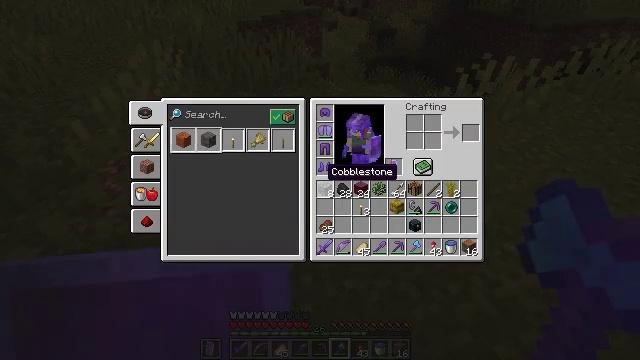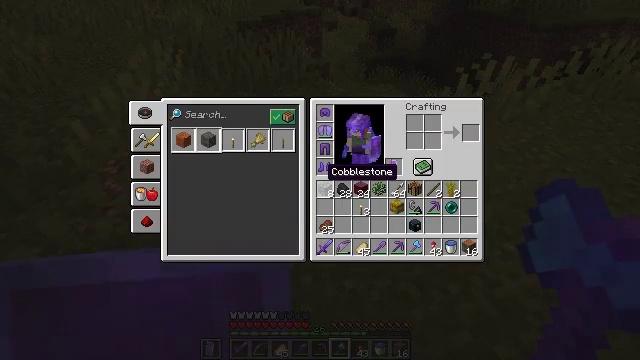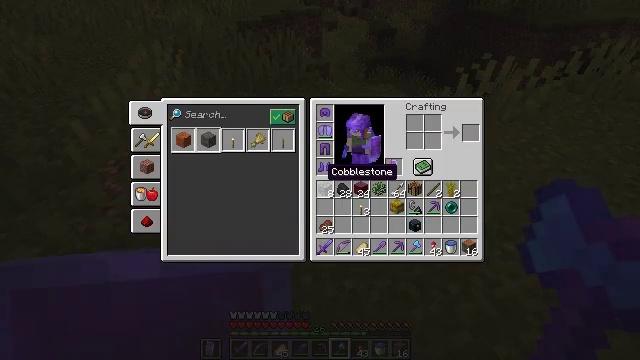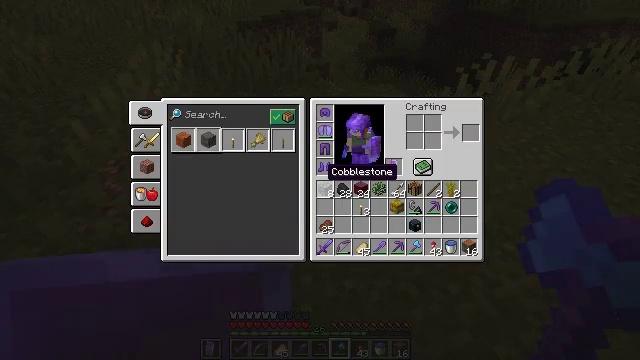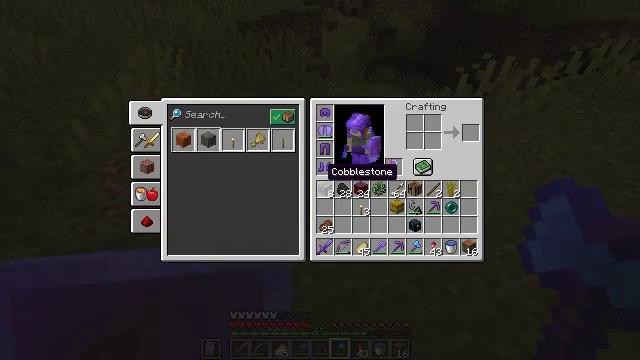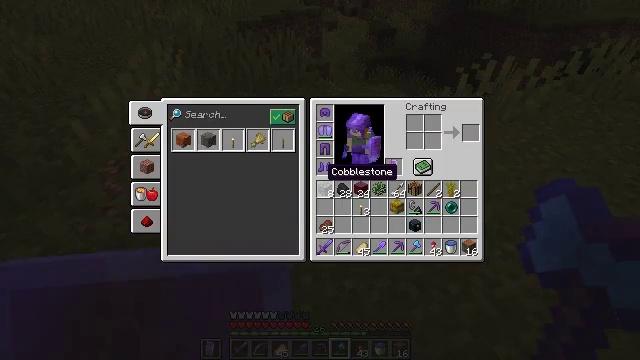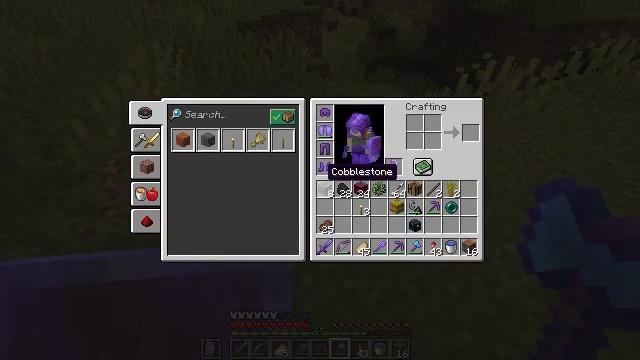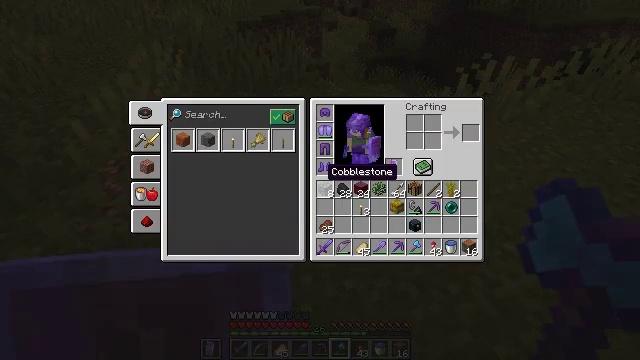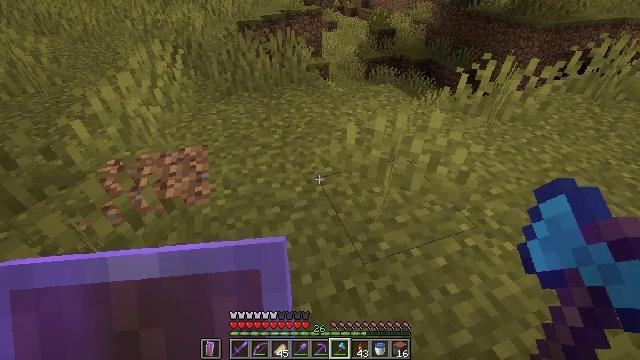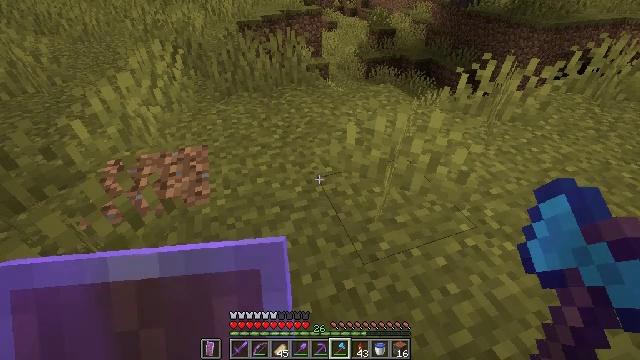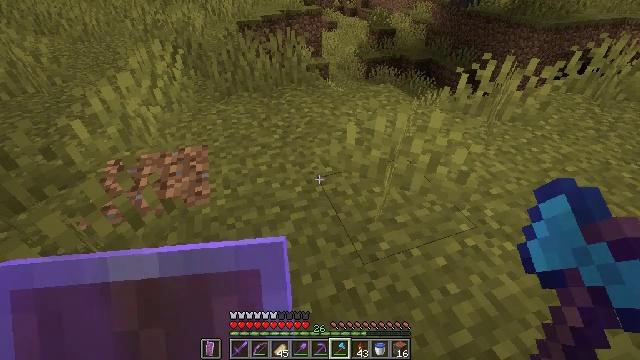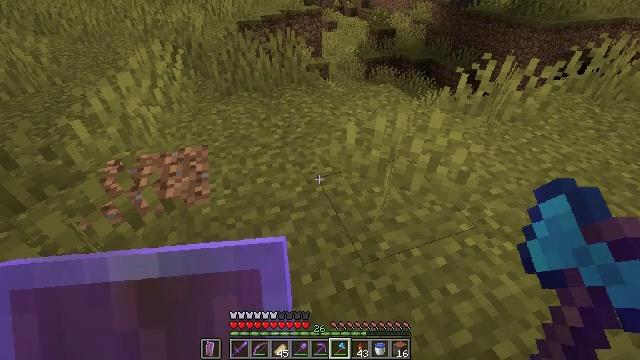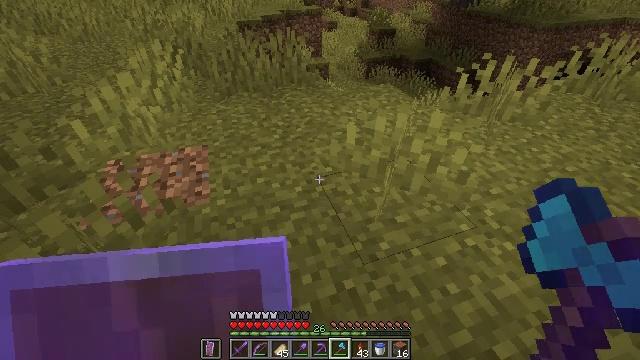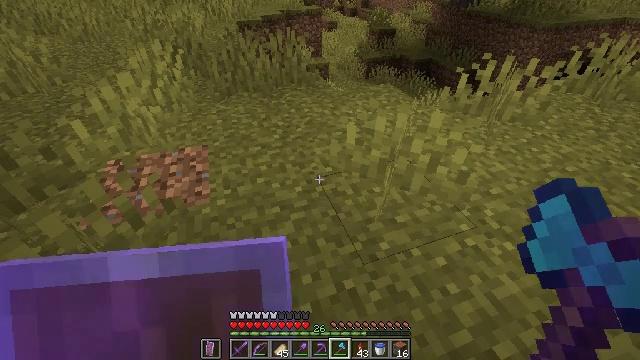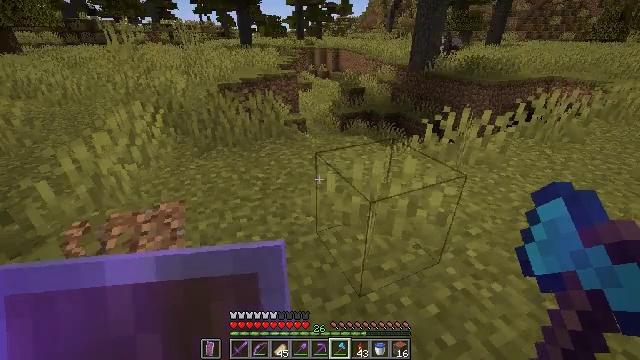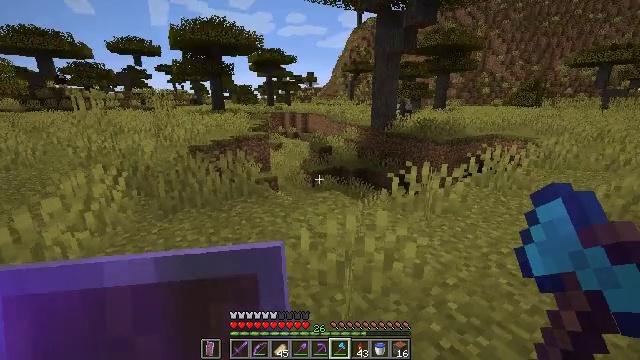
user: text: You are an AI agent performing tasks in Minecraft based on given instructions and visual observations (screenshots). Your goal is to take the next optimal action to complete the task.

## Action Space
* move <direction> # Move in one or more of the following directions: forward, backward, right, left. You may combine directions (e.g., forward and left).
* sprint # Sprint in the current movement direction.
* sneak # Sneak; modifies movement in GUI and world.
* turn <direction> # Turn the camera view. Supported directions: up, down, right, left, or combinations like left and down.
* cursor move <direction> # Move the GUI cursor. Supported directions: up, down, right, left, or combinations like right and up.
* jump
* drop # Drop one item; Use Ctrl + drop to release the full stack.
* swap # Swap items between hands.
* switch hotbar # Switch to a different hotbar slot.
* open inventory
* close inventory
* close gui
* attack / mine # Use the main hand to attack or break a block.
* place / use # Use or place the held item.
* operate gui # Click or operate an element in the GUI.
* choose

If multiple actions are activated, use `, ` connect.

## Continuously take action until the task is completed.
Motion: motion action
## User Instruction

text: drop acacia leaves
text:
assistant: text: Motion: no_op
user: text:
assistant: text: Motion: no_op
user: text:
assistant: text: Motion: no_op
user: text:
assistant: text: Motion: no_op
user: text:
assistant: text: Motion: no_op
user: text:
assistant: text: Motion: no_op
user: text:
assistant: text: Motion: no_op
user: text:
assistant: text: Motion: no_op
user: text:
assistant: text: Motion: no_op
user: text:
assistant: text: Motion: no_op
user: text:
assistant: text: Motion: no_op
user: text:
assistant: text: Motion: no_op
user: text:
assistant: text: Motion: no_op
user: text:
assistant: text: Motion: turn right and up
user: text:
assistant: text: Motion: turn right and up
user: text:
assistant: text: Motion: turn right and up
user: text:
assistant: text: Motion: turn right and up
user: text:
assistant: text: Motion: move back, turn right and up
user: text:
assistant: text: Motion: move back, turn right and up
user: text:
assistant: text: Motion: move back, turn right and up
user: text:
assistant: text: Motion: move back, turn up
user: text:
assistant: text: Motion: move back
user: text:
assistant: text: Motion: move back
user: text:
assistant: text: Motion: move back
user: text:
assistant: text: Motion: move back
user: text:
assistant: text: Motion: move back
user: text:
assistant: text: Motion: move back
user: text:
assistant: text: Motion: move back
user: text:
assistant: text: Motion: move back
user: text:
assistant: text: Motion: move back